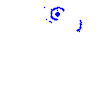
Particle: pion